Interaction volume radius: 10 \u00c5
Interaction volume height: 40 \u00c5
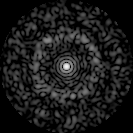
Disorder parameter: 0.8367